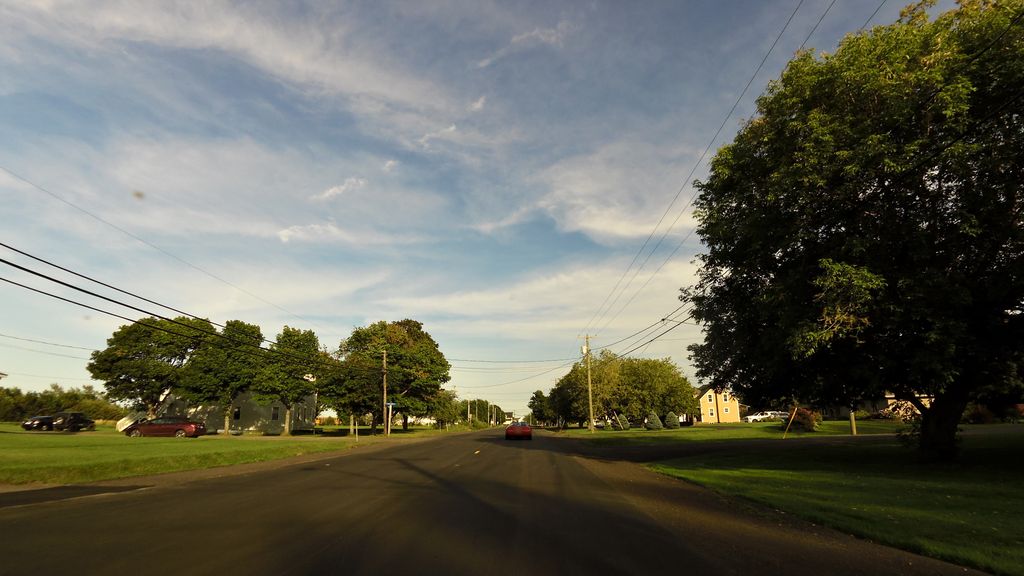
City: charlottetown